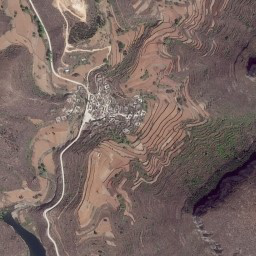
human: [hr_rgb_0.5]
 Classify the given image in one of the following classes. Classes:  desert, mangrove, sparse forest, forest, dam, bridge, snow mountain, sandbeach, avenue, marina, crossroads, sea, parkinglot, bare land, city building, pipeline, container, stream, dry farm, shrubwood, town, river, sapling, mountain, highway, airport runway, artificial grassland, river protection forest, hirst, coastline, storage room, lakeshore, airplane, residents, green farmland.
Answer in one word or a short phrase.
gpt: mountain